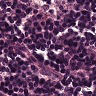
Metastatic tissue present: no